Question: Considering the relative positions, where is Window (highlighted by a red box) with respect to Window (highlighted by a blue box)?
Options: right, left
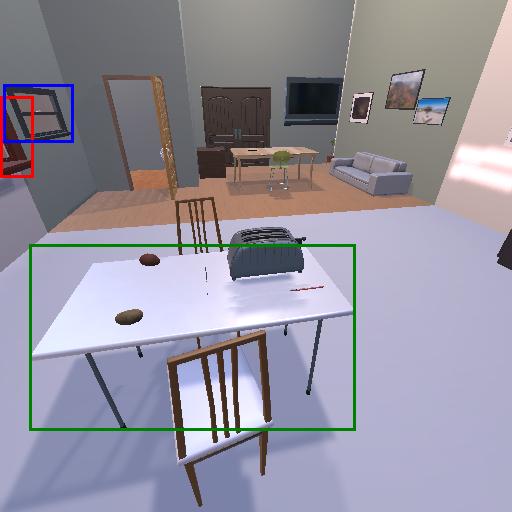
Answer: right